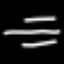
Label: line